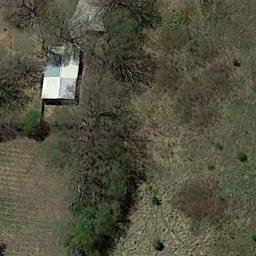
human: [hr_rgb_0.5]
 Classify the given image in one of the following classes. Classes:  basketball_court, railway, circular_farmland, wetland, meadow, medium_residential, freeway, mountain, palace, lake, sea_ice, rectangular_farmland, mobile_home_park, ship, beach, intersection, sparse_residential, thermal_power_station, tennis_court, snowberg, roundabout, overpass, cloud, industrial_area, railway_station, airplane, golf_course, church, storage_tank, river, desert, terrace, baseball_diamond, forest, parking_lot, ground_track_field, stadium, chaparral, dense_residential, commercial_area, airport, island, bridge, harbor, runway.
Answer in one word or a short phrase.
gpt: sparse_residential